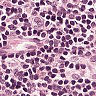
Metastatic tissue present: no